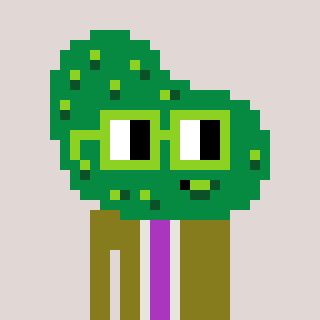
a pixel art character with square light green glasses, a pickle-shaped head and a gunk-colored body on a warm background